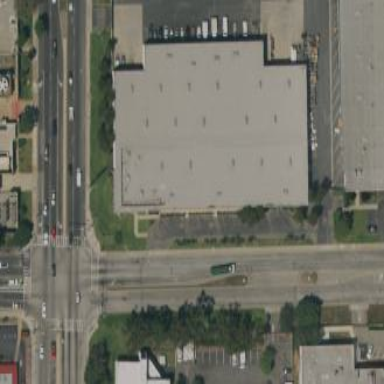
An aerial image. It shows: Warehouse.